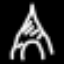
Label: The Eiffel Tower